Question: We are using this autocomplete plugin: <URL>
However, there's a problem when the input field is at the bottom of the page. The auto complete list (the one that appears once you start typing) shifts its position so that instead of dropping down the text box, it floats above the text box instead. It's okay if there's a lot of items in the list. However, if the options are few and the height isn't enough, there's a huge gap between the input box and the autocomplete box.
To make it clearer here's the image:

Does anybody know how to modify the code so that this doesn't happen? Or so that the AutoComplete always remain at the bottom of the input box no matter what?
I think this is the part of the jQuery that does it:
'''
// reposition the results div accordingly to the search field
function repositionResultsDiv()
{
// get the field position
var sf_pos = acSearchField.offset();
var sf_top = sf_pos.top;
var sf_left = sf_pos.left;
// get the field size
var sf_height = acSearchField.height();
// var sf_width = acSearchField.width();
var sf_width = 285;
// apply the css styles - optimized for Firefox
acResultsDiv.css("position","absolute");
acResultsDiv.css("zIndex", 1000);
acResultsDiv.css("left", sf_left - 2);
acResultsDiv.css("top", sf_top + sf_height + 5);
acResultsDiv.css("width", sf_width - 2);
}
'''
Apparently, the top offset value should be bigger (so that it is pushed further down) but it doesn't seem to calculate it correctly.
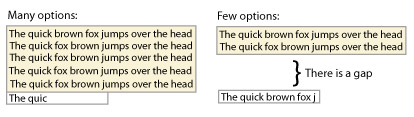
Answer: I was able to find out the problem. Apparently, on that particular page, some content is being generated after the page loads so the offset value doesn't take into account the height of that additional content.
What I temporarily did as a solution was to use a different ID for that page and put a condition on the jQuery to add a specific height if that ID is detected. I think I need to use some live method or maybe to load that piece of content first before the autosuggest script is loaded but for now this temporary fix will do.